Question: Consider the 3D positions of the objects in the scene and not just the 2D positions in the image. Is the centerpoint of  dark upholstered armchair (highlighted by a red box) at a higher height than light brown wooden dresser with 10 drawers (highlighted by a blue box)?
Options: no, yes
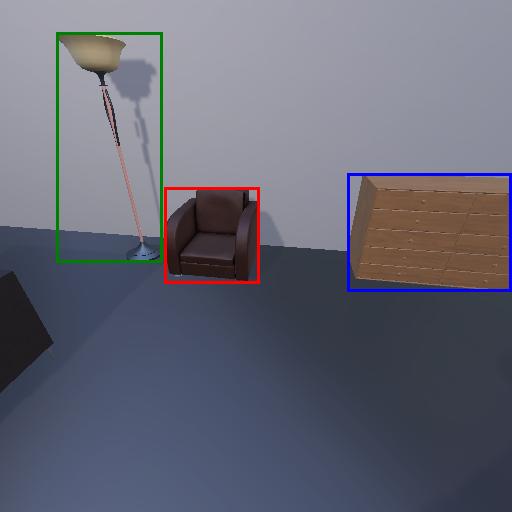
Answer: no